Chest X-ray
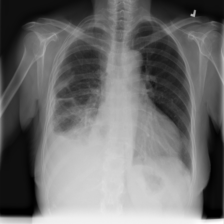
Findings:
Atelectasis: positive
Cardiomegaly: positive
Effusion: positive
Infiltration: positive
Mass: positive
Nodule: negative
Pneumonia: negative
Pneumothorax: negative
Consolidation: negative
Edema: negative
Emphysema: negative
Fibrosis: negative
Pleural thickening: positive
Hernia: negative